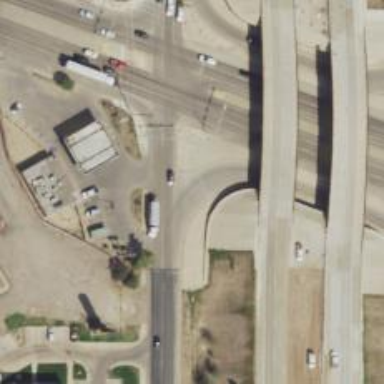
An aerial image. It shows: Secondary link road.